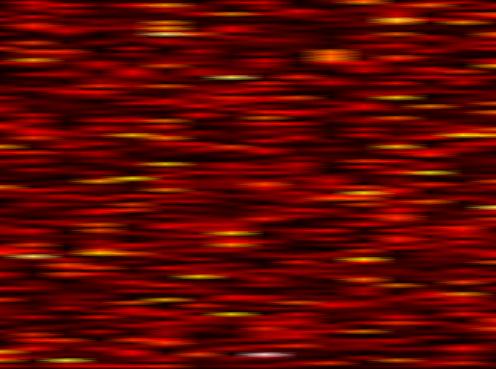
Label: WOLA